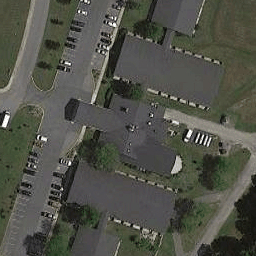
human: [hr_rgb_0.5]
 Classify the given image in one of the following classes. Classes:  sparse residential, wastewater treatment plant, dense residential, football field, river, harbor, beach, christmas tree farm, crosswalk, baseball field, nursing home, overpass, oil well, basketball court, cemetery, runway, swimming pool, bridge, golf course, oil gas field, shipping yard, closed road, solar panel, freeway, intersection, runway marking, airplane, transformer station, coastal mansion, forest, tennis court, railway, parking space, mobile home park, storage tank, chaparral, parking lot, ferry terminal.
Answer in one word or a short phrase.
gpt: nursing home